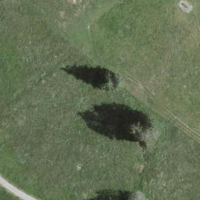
EUNIS habitat code: 25
Species observed at this site:
Silene dioica